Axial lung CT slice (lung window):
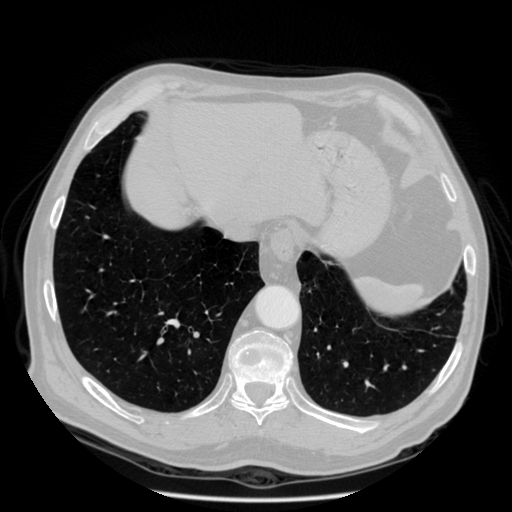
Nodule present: no